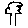
Label: tree